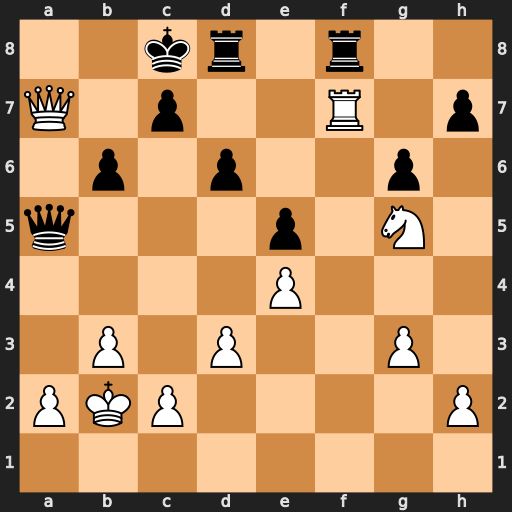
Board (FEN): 2kr1r2/Q1p2R1p/1p1p2p1/q3p1N1/4P3/1P1P2P1/PKP4P/8
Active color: w
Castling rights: -
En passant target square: -
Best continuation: Qxc7#